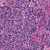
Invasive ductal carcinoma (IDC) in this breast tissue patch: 1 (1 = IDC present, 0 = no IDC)